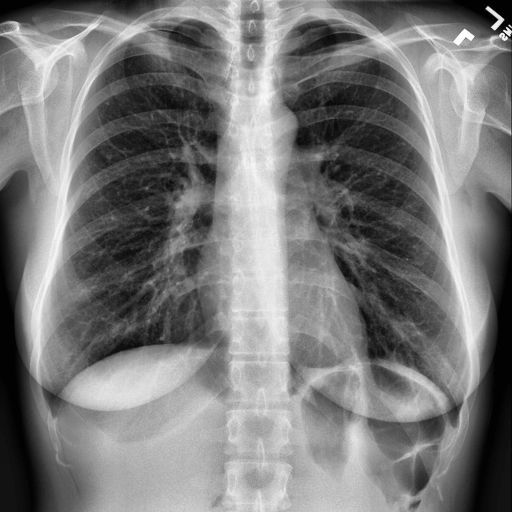
Finding: NORMAL